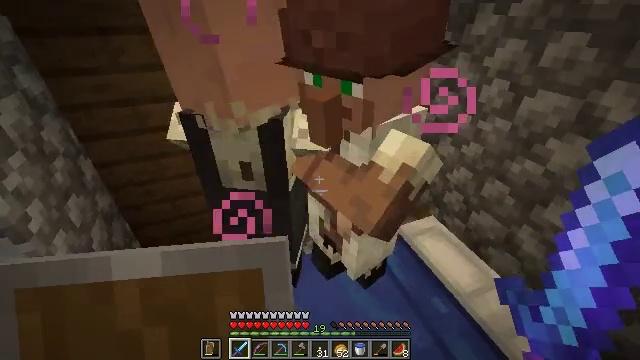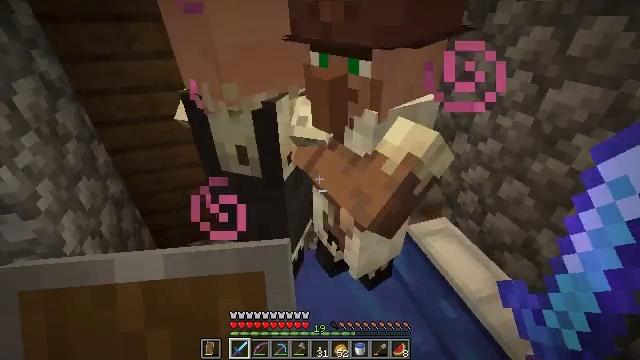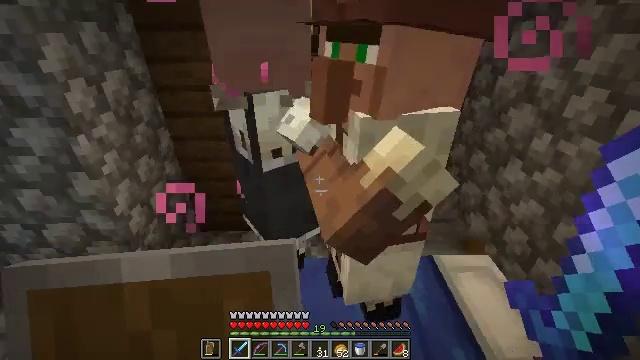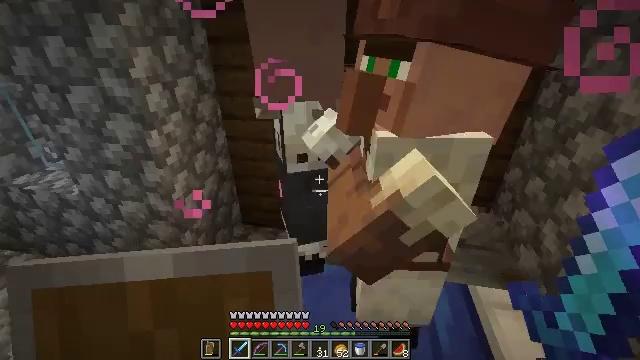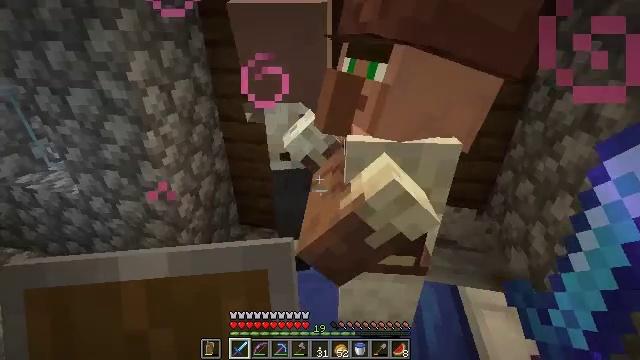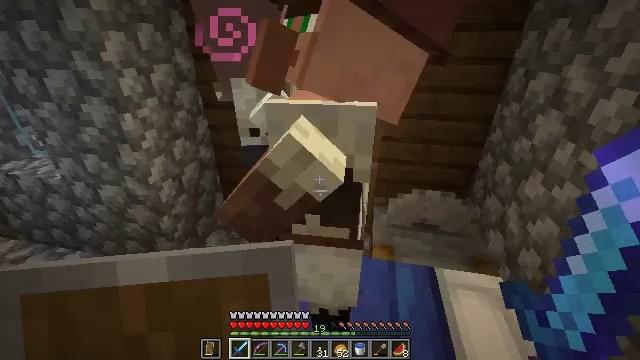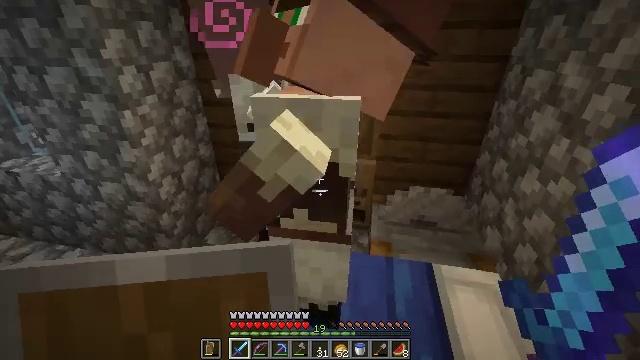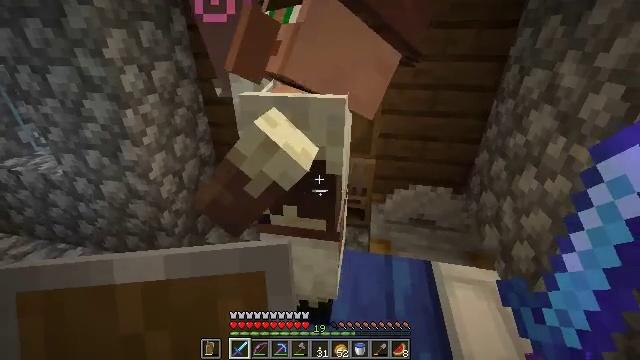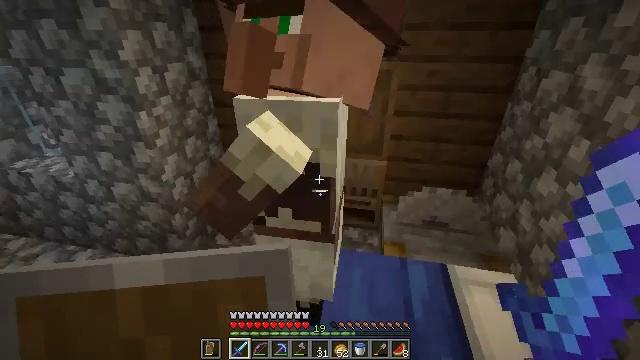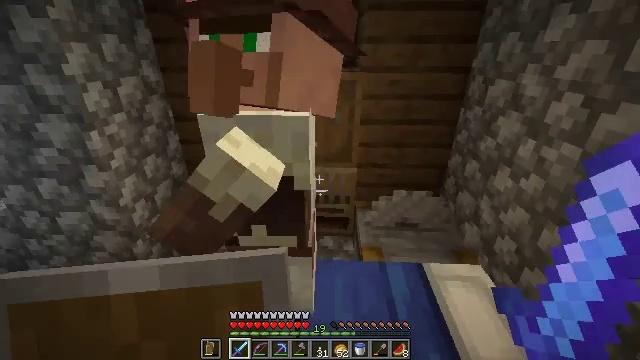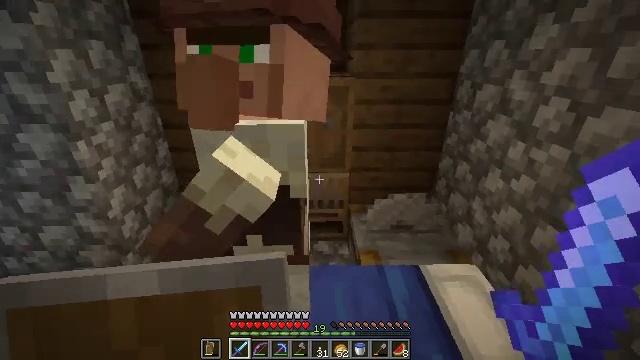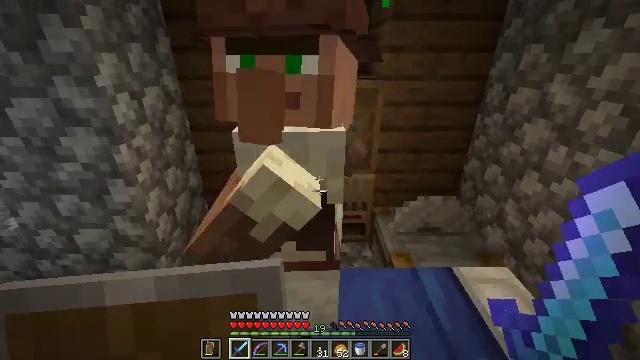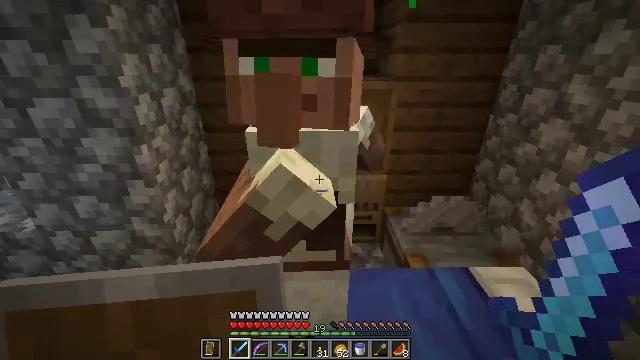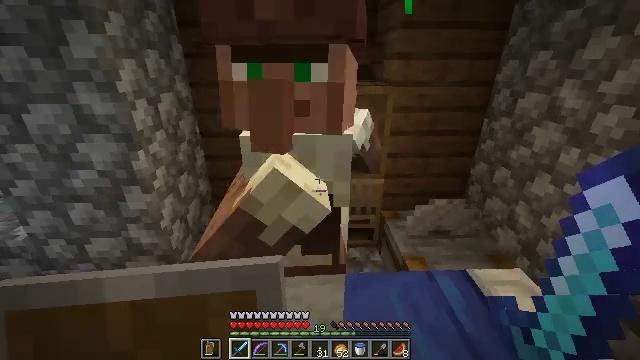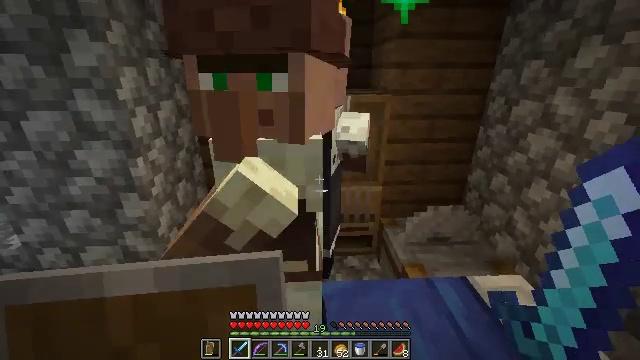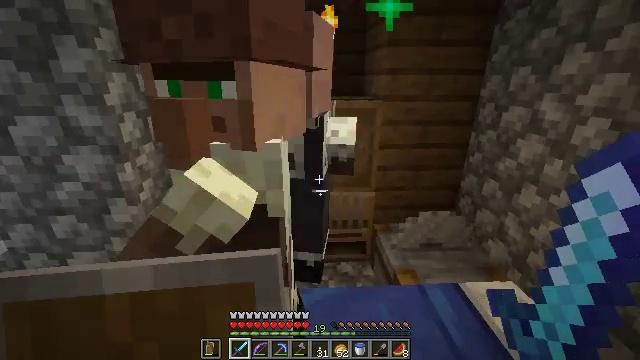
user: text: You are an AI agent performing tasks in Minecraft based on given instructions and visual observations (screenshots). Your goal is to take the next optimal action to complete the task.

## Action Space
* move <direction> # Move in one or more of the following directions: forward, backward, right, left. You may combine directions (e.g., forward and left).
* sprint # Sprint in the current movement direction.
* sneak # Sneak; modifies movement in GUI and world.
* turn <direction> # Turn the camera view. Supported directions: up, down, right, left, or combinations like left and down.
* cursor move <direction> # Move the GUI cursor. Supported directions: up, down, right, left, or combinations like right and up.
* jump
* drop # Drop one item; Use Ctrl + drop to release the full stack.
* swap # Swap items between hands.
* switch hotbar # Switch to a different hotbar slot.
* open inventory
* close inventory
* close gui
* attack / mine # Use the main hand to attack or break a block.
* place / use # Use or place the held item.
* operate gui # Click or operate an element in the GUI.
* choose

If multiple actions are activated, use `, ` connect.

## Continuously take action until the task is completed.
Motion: motion action
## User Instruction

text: Harvest the mature beetroots.
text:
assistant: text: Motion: move right, turn left
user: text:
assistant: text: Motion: move right, turn left and up
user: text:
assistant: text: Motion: turn left and up
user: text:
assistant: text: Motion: no_op
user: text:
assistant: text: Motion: no_op
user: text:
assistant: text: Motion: move left
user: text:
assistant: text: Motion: move left
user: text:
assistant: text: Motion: move left
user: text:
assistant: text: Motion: move left, turn right and up
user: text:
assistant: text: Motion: move left, turn right
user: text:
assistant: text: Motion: move left
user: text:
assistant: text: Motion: no_op
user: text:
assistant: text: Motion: turn right and up
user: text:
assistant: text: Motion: move right, turn up
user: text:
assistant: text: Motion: move right, turn up
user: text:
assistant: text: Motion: move right
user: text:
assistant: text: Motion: move right, turn left and up
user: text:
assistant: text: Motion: move right, turn left and up
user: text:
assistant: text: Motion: move right, turn left and up
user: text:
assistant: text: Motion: no_op
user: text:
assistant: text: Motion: turn right and down
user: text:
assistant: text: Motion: turn left
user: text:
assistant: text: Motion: turn left
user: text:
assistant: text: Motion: turn left
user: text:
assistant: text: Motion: turn left
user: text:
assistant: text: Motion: turn left and up
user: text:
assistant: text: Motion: move forward, turn left and up
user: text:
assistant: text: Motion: move forward
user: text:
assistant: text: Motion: move forward
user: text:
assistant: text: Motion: no_op